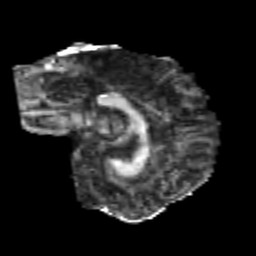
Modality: FA
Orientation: sagittal
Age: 24
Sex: female
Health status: healthy
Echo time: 0.074 s